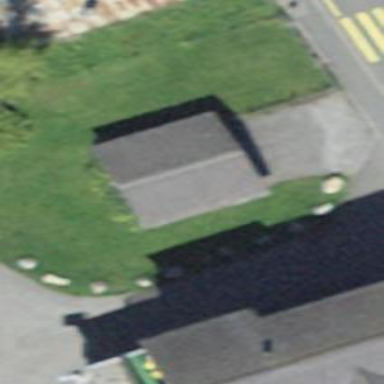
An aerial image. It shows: Group of garages.